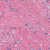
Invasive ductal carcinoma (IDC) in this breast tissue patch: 1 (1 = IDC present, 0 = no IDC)